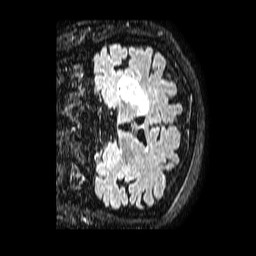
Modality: FLAIR
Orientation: coronal
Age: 87
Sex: female
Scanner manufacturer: philips
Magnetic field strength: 1.5 T
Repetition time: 4.8 s
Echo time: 0.3 s